Interaction volume radius: 10 \u00c5
Interaction volume height: 30 \u00c5
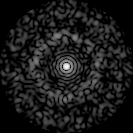
Disorder parameter: 0.826